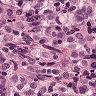
Metastatic tissue present: yes